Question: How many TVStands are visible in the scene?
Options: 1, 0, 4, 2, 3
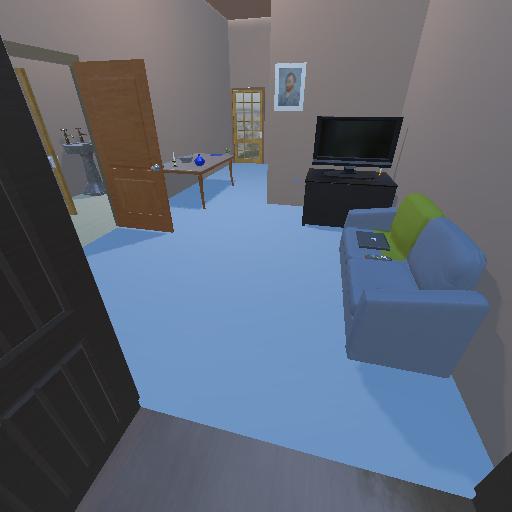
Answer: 1